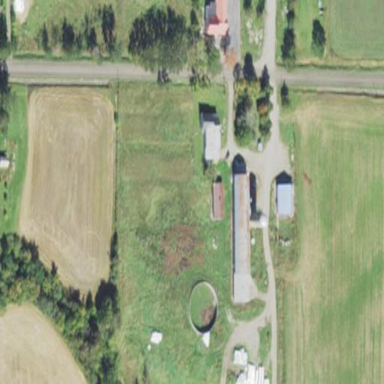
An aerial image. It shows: Farmyard area.